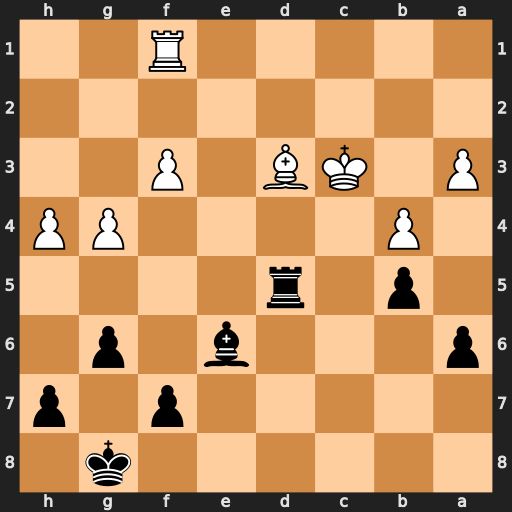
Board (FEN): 6k1/5p1p/p3b1p1/1p1r4/1P4PP/P1KB1P2/8/5R2
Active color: b
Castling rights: -
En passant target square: -
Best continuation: Rxd3+ Kxd3 Bc4+